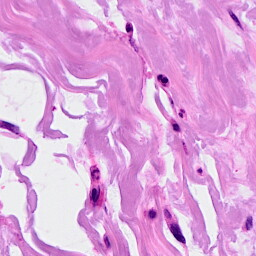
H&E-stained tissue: Breast